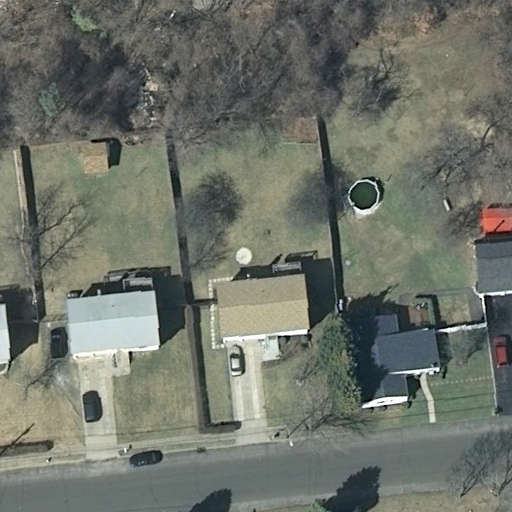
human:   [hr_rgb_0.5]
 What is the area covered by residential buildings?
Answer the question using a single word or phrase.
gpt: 987m2

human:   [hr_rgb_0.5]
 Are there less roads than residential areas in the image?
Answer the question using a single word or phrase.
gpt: no

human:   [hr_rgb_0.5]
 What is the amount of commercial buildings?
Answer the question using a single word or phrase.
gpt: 0

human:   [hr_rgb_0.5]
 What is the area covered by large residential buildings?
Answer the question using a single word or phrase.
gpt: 0m2

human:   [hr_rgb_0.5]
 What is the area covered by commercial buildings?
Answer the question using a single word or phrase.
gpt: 0m2

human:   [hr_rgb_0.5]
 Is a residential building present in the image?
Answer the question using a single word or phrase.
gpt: yes

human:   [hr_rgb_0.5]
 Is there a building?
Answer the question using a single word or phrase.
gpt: yes

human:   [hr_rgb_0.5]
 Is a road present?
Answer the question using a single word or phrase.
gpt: yes

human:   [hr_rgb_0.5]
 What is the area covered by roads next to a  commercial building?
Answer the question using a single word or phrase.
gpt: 0m2

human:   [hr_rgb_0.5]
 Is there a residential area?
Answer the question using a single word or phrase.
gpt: yes

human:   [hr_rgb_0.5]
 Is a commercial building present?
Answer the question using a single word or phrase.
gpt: no

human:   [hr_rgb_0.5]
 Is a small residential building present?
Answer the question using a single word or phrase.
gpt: yes

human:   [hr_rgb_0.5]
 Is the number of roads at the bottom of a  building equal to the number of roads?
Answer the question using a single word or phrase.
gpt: yes

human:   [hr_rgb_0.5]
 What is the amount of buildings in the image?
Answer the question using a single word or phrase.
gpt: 5

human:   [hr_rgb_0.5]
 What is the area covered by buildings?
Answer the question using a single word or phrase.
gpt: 987m2

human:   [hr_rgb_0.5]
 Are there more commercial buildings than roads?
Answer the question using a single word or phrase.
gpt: no

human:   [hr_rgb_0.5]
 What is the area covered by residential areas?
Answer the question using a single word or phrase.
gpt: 10611m2

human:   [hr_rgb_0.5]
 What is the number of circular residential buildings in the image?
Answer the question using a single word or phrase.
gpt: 0

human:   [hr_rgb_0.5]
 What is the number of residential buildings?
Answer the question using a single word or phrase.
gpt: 5

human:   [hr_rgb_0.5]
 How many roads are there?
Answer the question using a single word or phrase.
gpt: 1

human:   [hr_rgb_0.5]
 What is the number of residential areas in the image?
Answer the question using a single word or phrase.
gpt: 1

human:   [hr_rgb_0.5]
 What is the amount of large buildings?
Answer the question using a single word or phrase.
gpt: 0

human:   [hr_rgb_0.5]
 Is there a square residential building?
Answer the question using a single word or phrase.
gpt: no

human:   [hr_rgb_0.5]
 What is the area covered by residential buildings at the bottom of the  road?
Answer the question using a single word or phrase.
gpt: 0m2

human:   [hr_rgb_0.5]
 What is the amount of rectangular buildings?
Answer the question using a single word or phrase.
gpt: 1

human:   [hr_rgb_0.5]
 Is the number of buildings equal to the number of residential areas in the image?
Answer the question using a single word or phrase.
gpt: no

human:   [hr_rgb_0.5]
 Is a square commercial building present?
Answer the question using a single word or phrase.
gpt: no

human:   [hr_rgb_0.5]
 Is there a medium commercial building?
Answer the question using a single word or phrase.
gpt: no

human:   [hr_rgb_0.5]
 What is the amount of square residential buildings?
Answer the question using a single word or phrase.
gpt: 0

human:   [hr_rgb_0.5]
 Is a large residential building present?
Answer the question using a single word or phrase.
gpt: no

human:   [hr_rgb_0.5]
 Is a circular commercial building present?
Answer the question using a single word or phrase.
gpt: no

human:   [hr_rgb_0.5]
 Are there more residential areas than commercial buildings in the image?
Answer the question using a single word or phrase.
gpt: yes

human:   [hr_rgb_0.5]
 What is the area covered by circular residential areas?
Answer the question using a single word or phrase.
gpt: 0m2

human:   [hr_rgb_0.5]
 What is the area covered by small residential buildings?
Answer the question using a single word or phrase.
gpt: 32m2

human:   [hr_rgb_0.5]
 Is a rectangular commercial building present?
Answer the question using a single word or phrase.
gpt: no

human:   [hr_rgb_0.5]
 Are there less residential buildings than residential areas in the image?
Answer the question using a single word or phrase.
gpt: no

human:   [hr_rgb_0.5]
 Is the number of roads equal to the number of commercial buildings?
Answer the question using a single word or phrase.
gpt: no

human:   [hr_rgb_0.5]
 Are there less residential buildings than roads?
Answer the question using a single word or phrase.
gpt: no

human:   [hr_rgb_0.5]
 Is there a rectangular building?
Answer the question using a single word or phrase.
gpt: yes

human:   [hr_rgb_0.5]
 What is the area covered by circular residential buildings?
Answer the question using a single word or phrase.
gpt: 0m2

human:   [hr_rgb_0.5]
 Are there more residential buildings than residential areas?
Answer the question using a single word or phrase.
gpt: yes

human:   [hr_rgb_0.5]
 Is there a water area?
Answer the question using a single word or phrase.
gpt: no

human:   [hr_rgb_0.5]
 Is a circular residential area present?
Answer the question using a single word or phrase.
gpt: no

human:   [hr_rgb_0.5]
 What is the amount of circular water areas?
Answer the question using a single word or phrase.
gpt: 0

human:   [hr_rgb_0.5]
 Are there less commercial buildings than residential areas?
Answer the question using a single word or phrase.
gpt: yes

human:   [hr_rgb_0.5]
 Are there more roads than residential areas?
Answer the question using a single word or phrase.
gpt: no

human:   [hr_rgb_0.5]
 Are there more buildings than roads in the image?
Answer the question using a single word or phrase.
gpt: yes

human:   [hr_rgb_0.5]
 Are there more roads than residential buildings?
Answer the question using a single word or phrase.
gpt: no

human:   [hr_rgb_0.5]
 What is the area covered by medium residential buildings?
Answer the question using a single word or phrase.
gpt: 954m2

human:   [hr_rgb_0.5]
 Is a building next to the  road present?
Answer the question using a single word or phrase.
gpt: yes

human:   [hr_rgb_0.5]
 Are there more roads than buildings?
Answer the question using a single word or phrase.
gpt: no

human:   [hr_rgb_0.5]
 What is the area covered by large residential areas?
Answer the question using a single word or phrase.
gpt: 10611m2

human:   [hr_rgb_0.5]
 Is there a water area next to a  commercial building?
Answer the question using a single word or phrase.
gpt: no

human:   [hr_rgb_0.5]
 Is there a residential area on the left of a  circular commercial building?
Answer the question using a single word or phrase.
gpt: no

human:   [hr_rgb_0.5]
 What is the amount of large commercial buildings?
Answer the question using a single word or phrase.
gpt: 0

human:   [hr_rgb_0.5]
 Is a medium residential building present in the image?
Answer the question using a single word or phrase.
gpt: yes

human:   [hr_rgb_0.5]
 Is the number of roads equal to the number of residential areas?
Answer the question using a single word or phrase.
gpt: yes

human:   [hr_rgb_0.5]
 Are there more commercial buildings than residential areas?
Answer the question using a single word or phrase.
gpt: no

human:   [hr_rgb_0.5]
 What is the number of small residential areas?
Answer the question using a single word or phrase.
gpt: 0

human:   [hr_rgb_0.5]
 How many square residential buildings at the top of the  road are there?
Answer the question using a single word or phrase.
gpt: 0

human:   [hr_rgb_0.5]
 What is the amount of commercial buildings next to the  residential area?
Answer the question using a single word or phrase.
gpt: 0

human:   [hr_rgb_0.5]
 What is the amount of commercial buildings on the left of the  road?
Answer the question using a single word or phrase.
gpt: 0

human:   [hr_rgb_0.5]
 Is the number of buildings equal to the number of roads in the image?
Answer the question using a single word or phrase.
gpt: no

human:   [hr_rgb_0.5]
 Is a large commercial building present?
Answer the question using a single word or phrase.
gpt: no